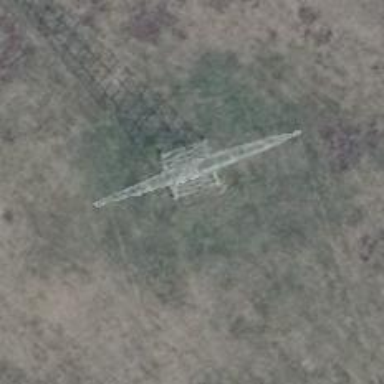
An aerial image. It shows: Power tower.